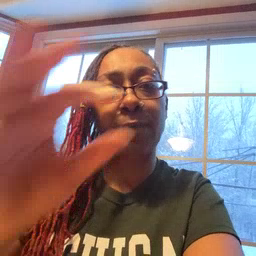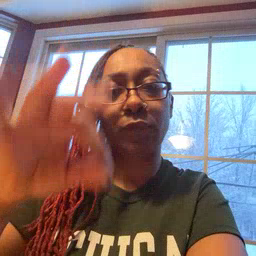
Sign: frenchfries